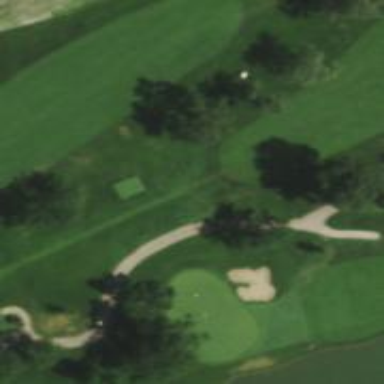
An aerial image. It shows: Well-maintained path designated as golf cart path with grade1 tracktype.